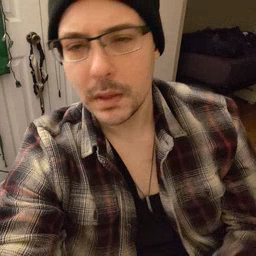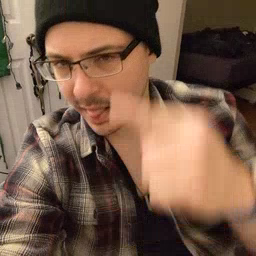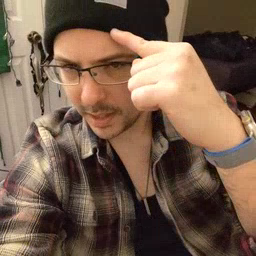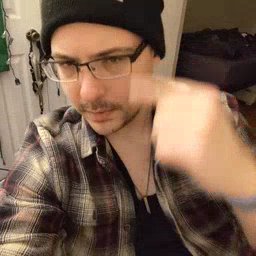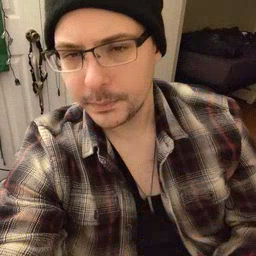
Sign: think